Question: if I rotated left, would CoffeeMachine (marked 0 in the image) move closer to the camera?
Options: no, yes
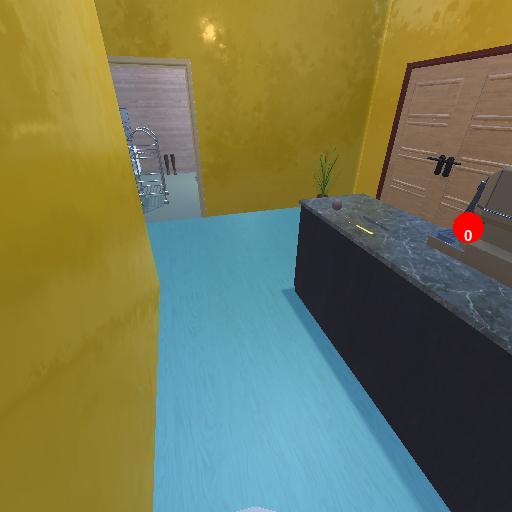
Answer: no